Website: crate-barrel
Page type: cart
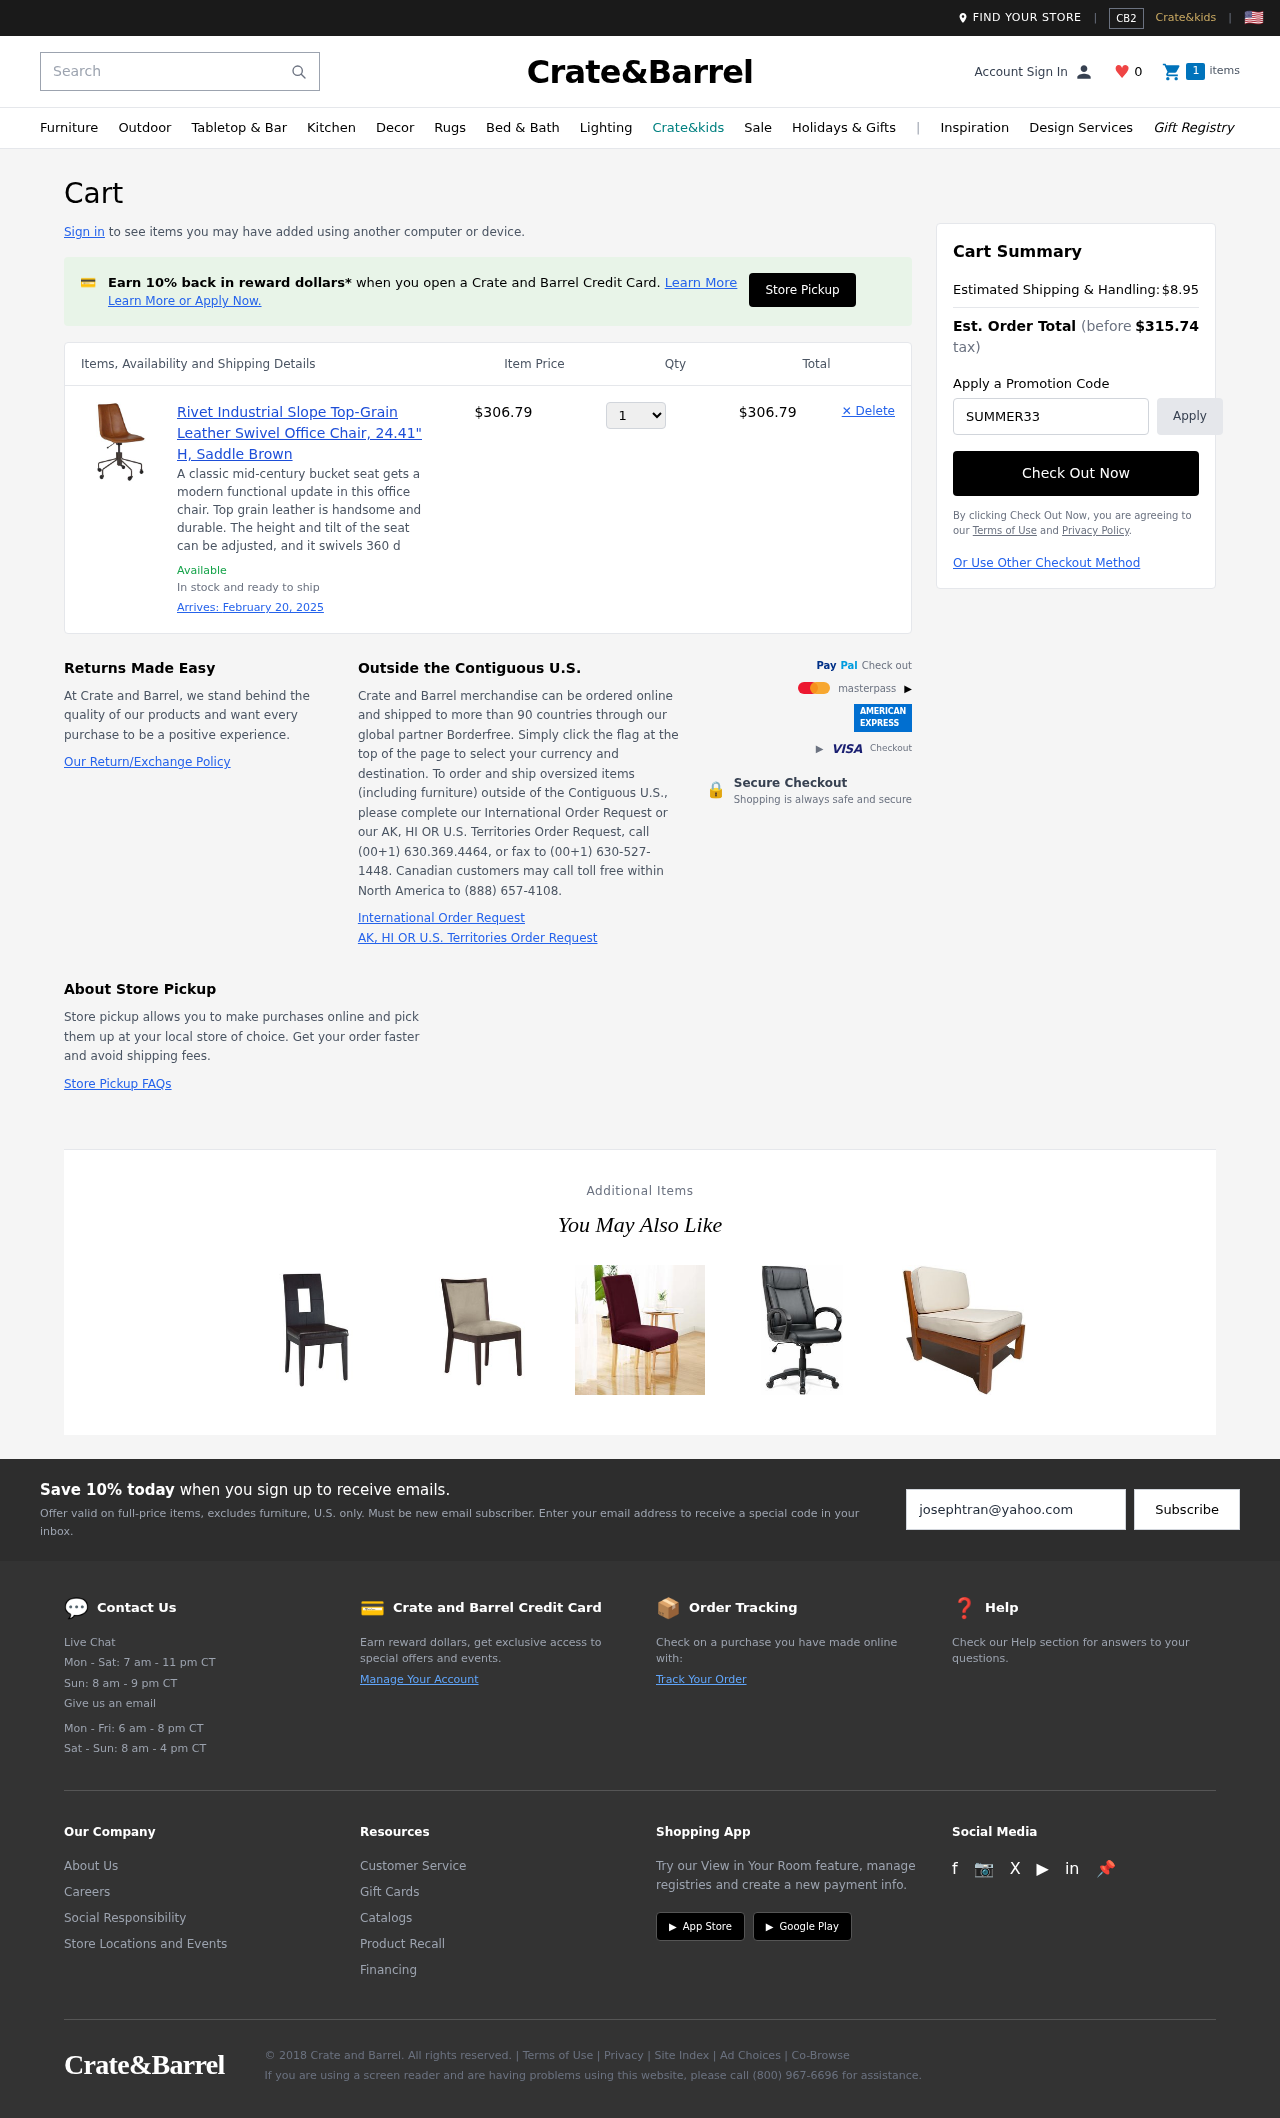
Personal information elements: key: PII_PROMO_CODE
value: SUMMER33
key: PII_EMAIL
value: josephtran@yahoo.com
Product elements: key: PRODUCT1_DESC
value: A classic mid-century bucket seat gets a modern functional update in this office chair. Top grain leather is handsome and durable. The height and tilt of the seat can be adjusted, and it swivels 360 d
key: PRODUCT1_NAME
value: Rivet Industrial Slope Top-Grain Leather Swivel Office Chair, 24.41" H, Saddle Brown
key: PRODUCT1_PRICE
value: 306.79
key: PRODUCT1_QUANTITY
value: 1
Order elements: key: ORDER_DELIVERY_DATE
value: February 20, 2025
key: ORDER_SUBTOTAL
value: $306.79
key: ORDER_SHIPPING_COST
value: $8.95
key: ORDER_TOTAL
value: $315.74